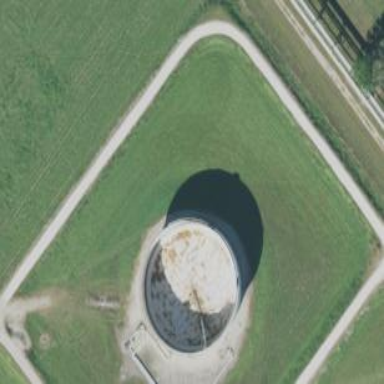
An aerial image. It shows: Storage tank which is man-made.